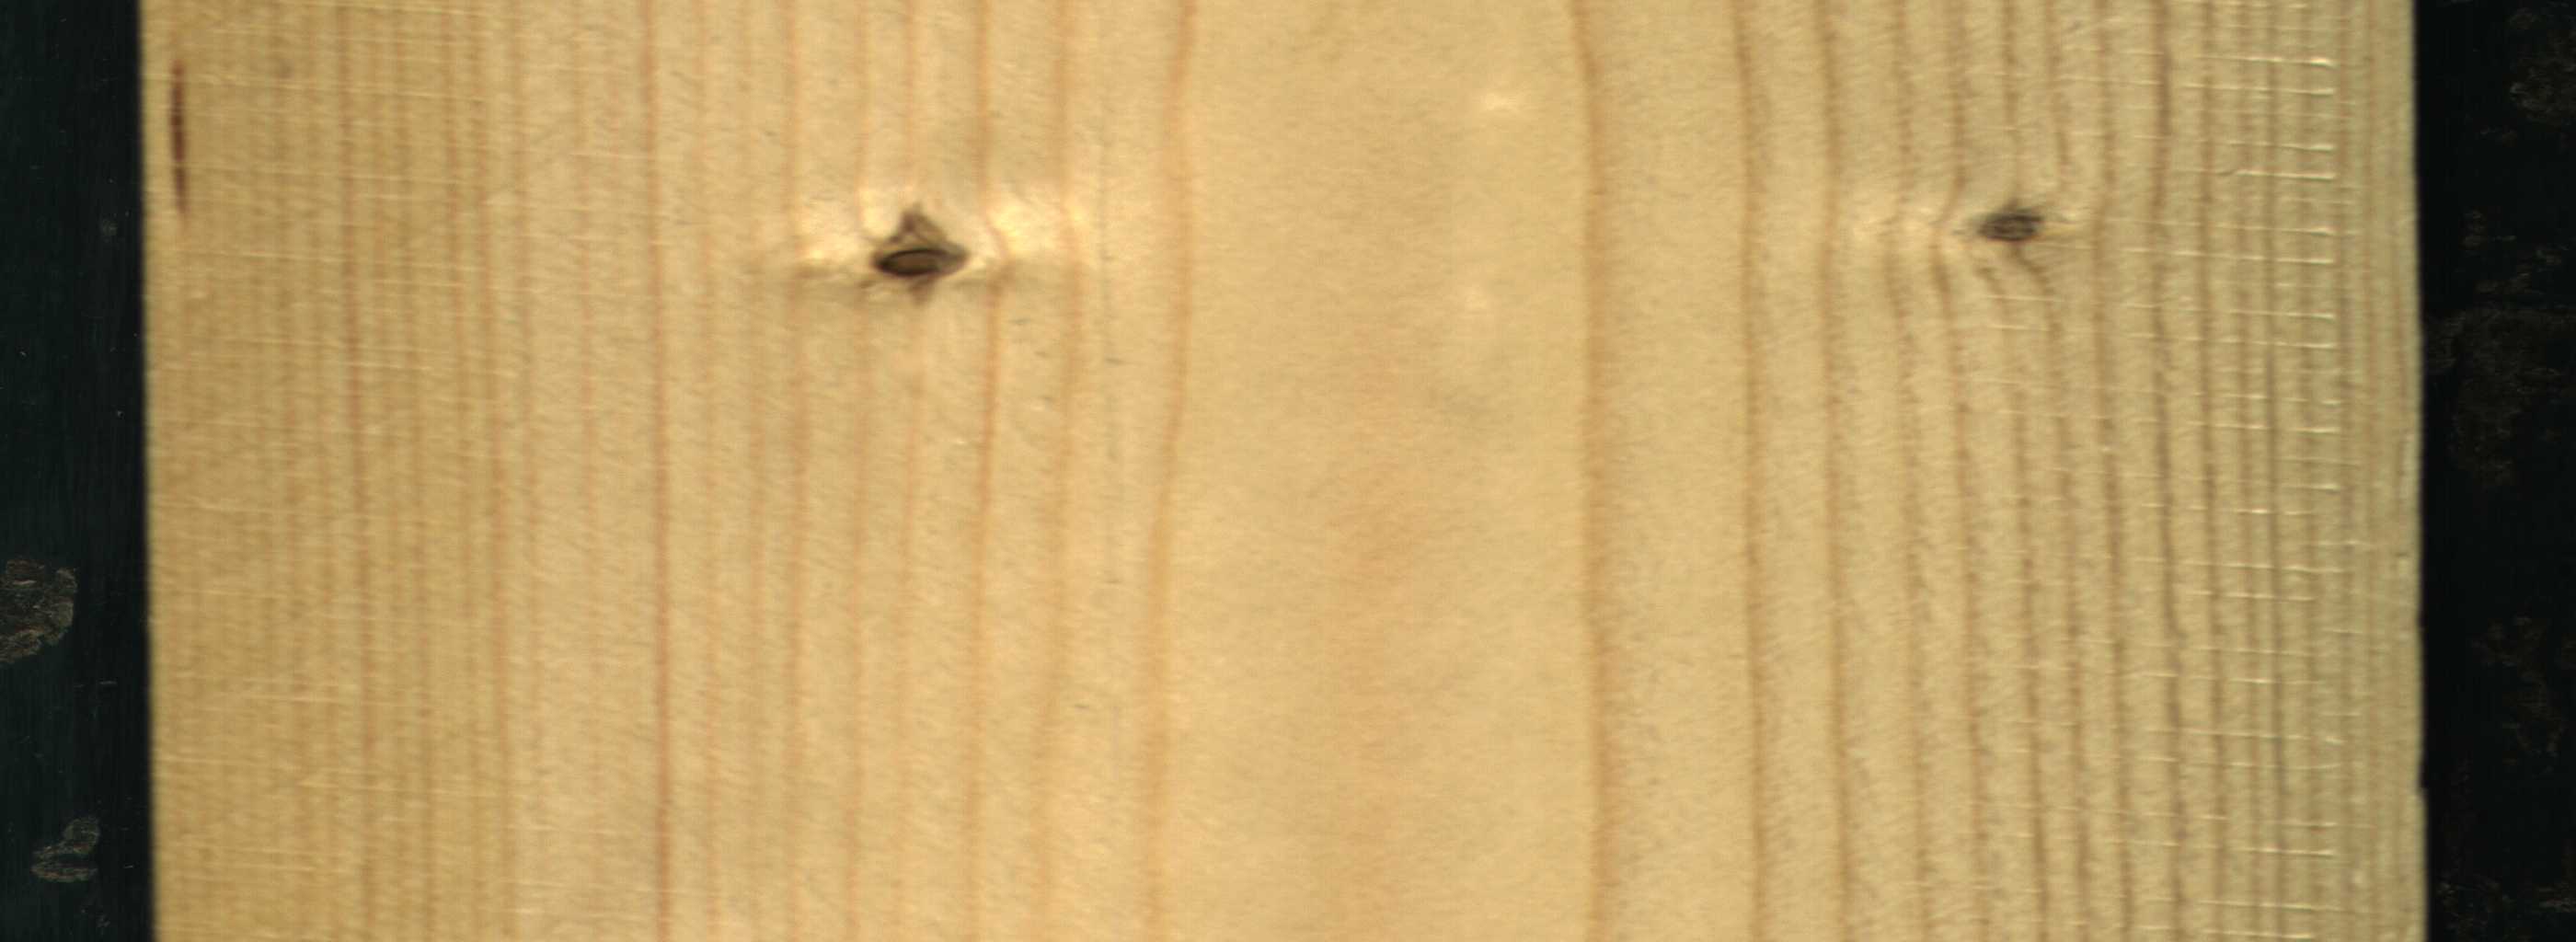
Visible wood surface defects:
resin
Dead_Knot
Live_Knot